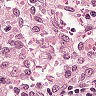
Metastatic tissue present: no